RGB frame:
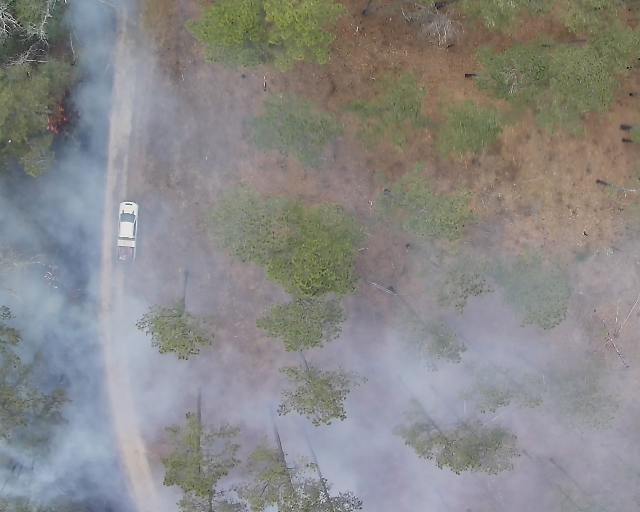
Thermal frame:
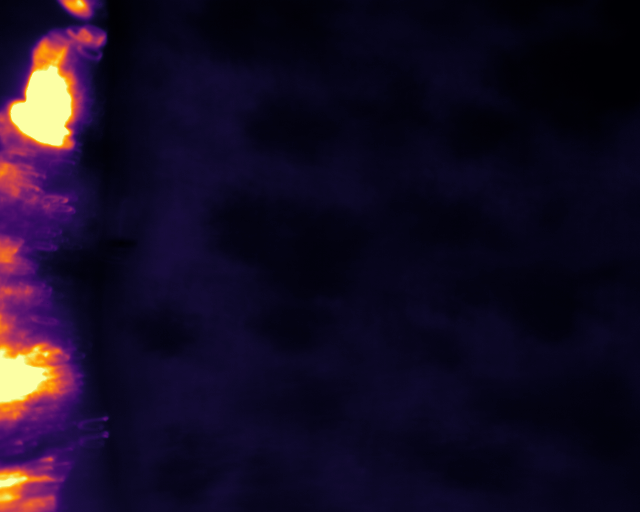
Captured: 2026-02-26 03:06:18
Pixels at or above 80 °C: 18230 (fraction of frame: 0.05563)